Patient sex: F
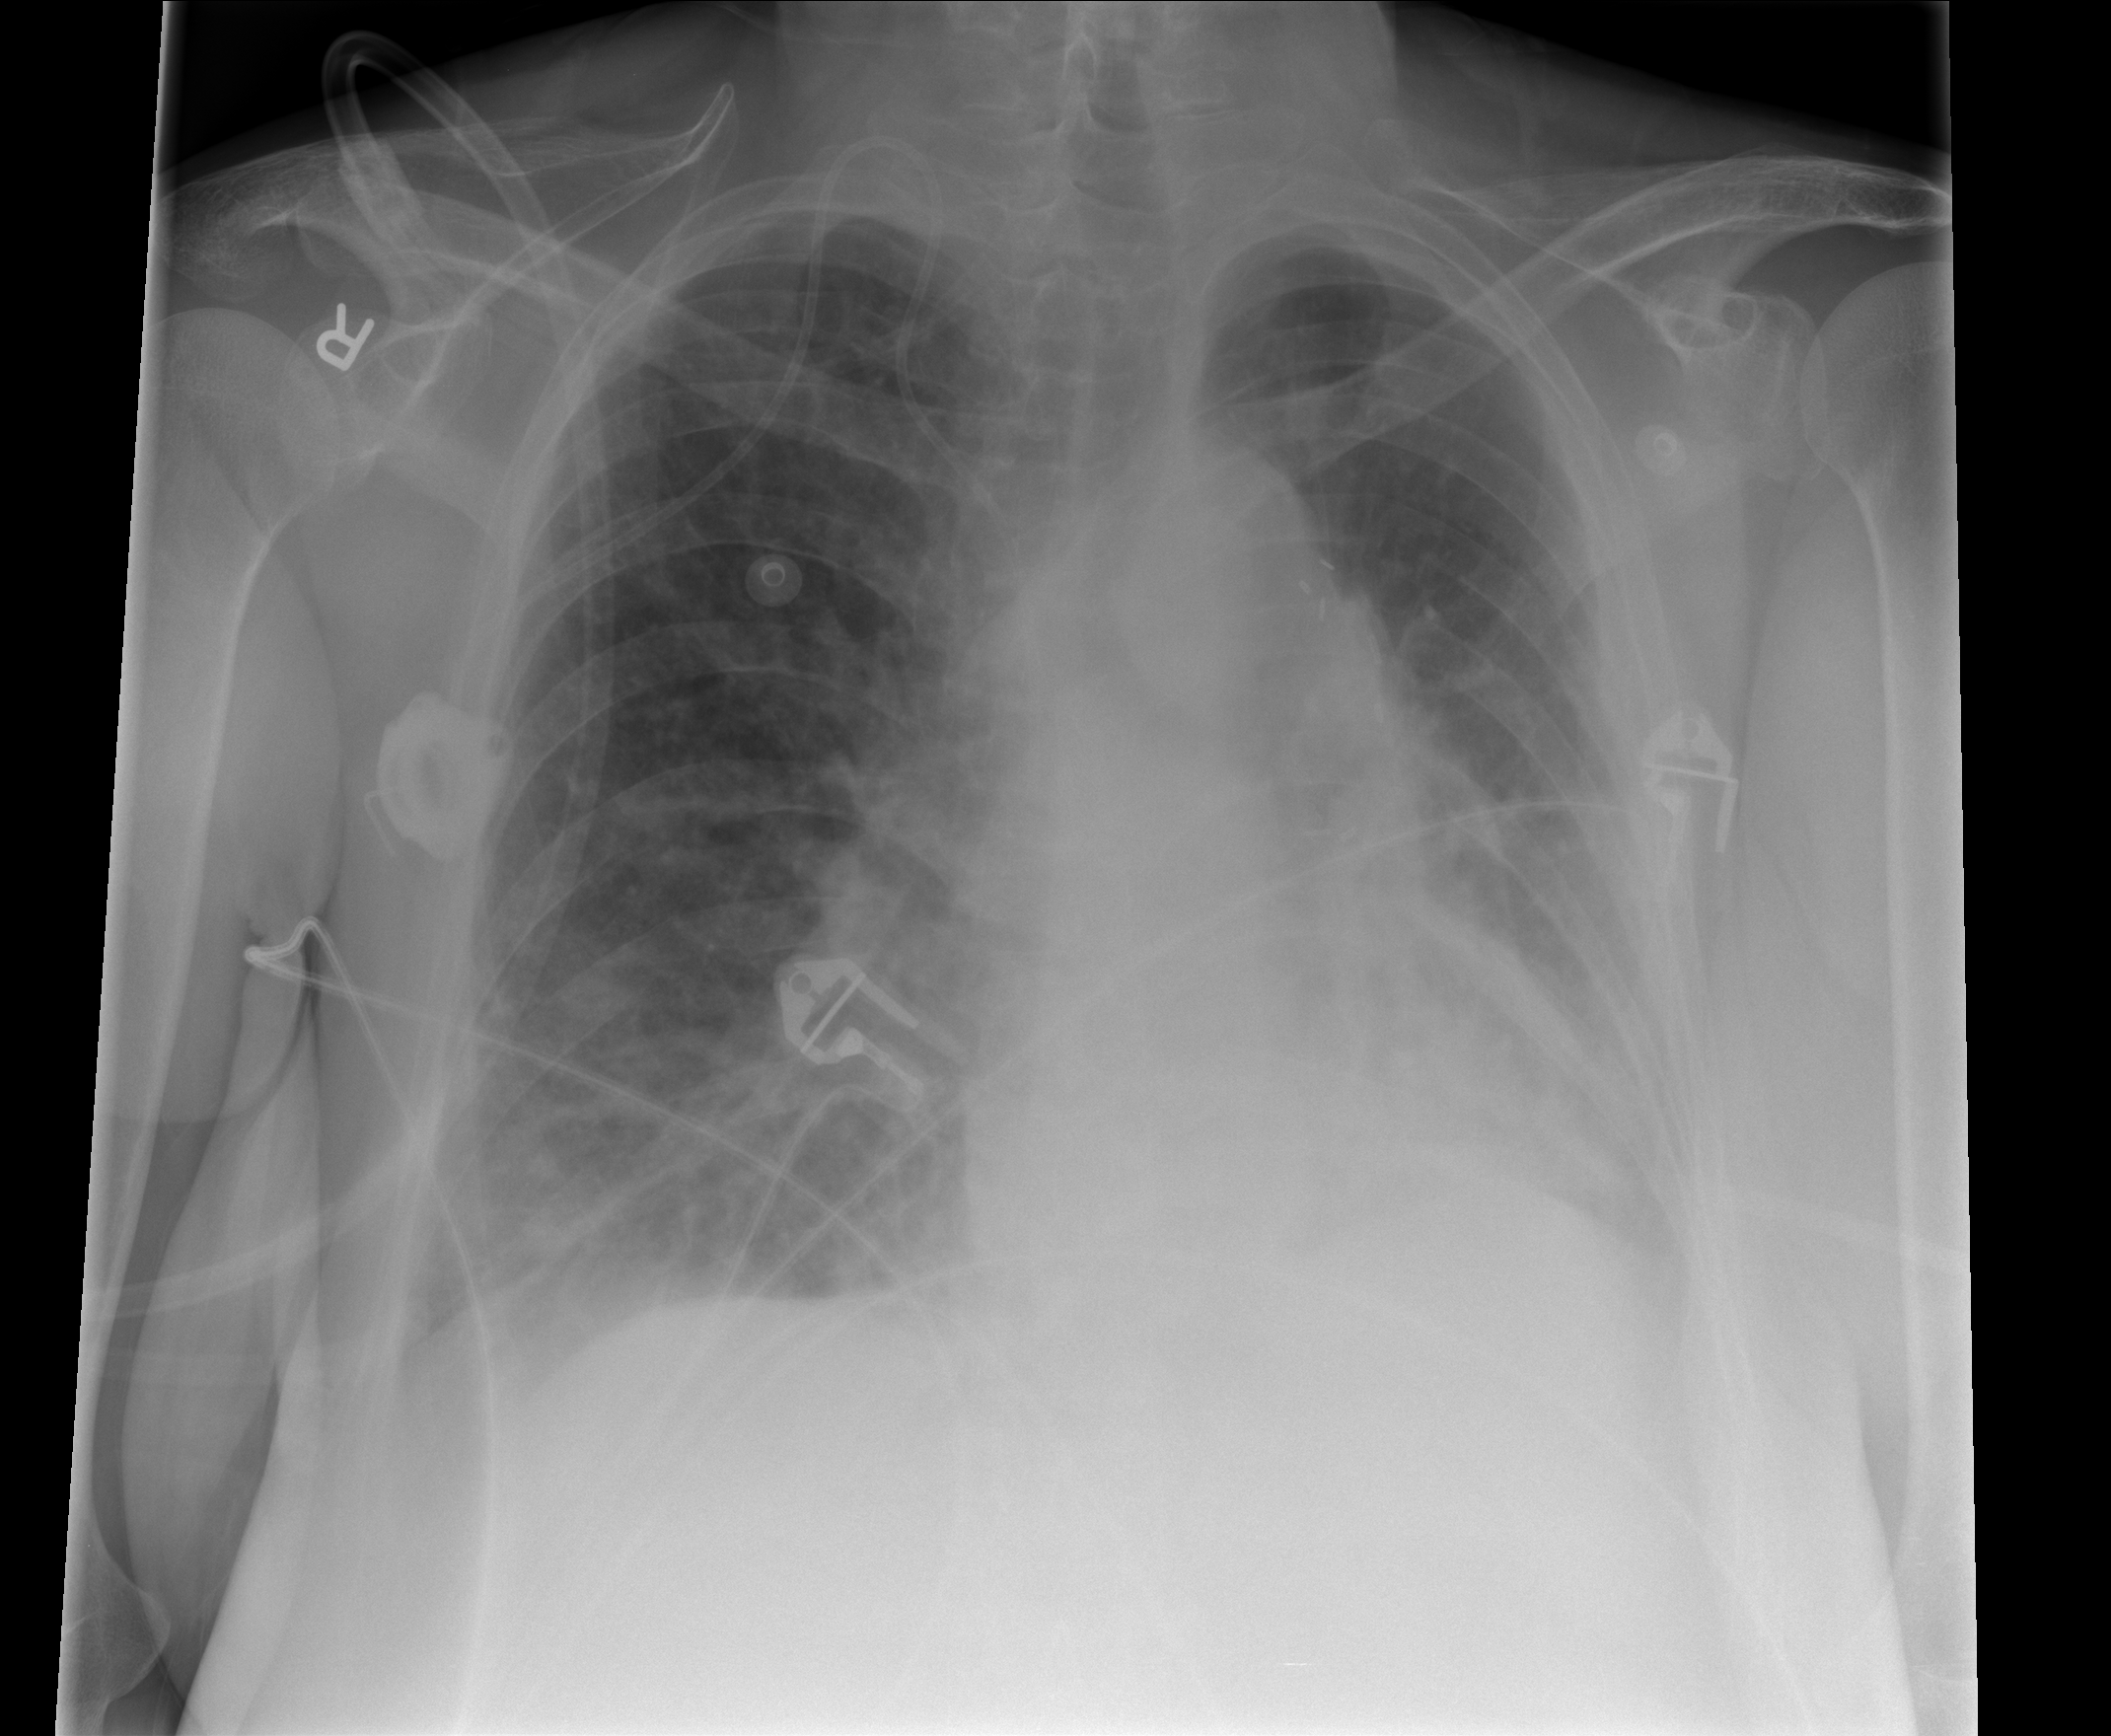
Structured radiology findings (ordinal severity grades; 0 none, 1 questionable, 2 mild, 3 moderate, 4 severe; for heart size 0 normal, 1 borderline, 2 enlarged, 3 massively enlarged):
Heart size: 0
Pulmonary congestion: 1
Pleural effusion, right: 2
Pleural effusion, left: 2
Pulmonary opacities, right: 0
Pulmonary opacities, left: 0
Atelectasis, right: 2
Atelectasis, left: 2